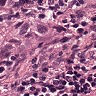
Metastatic tissue present: yes